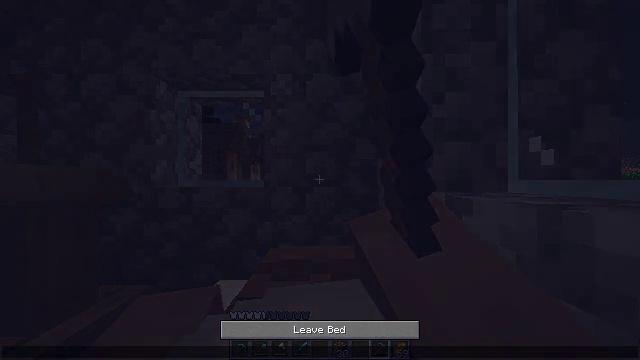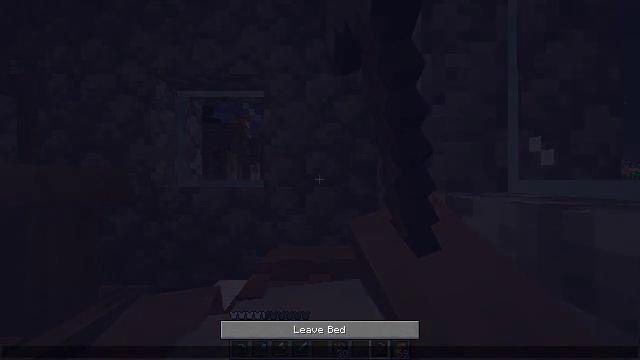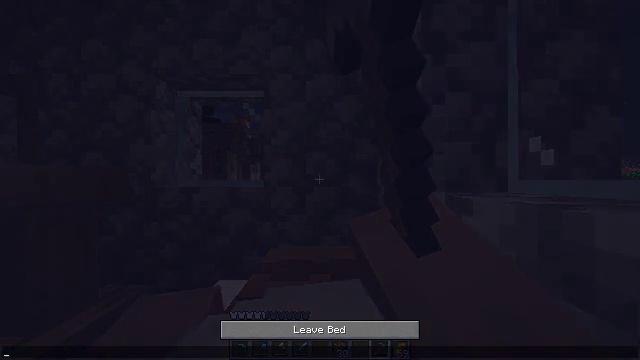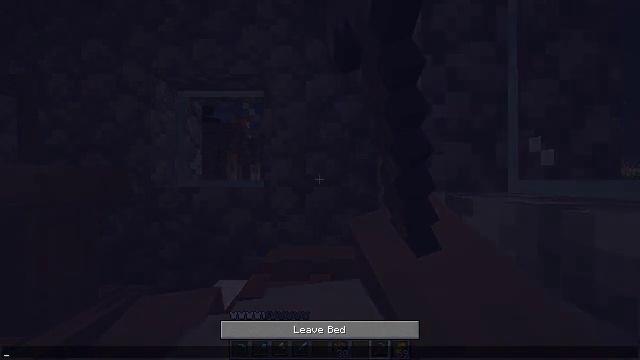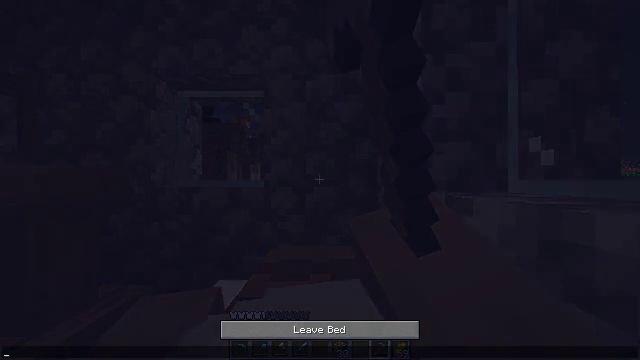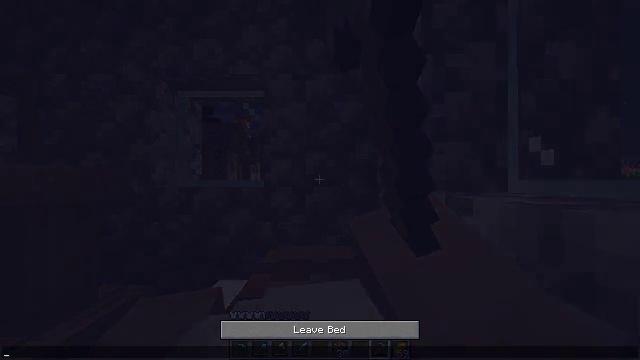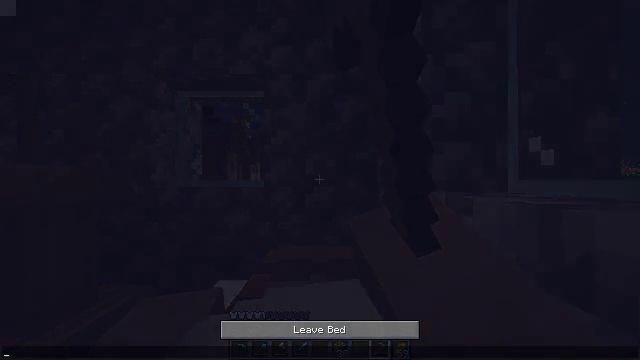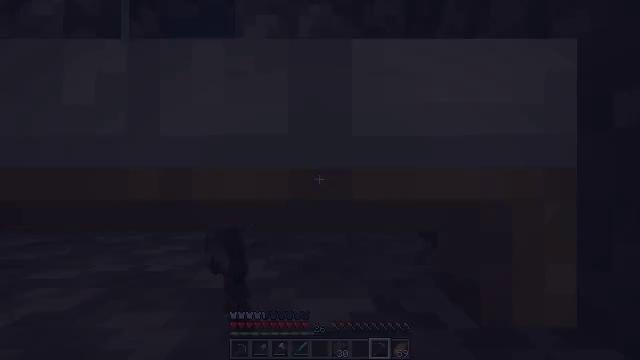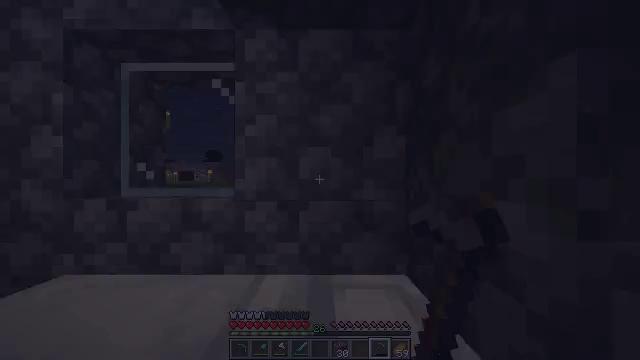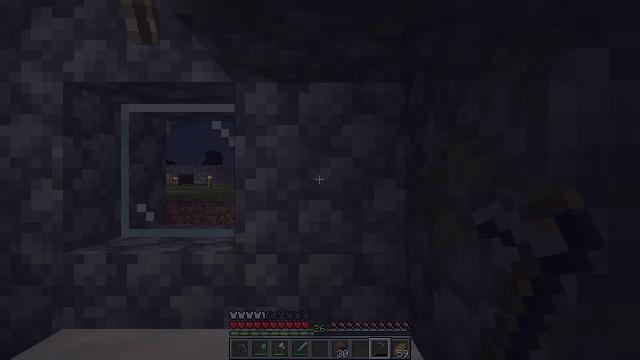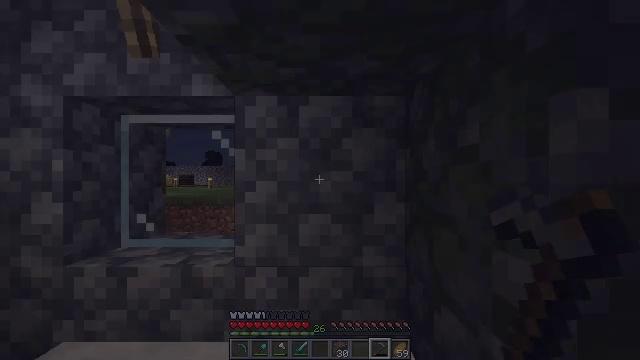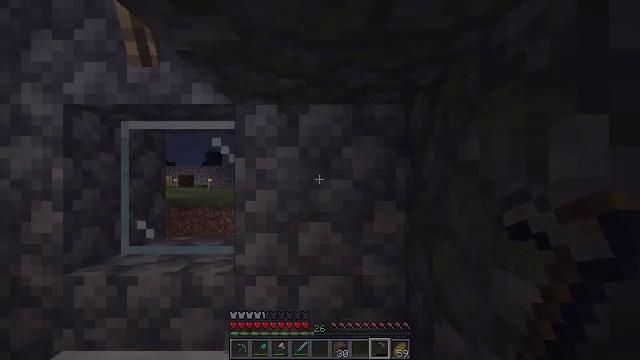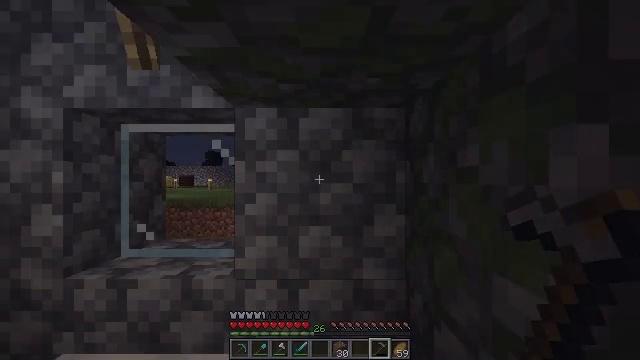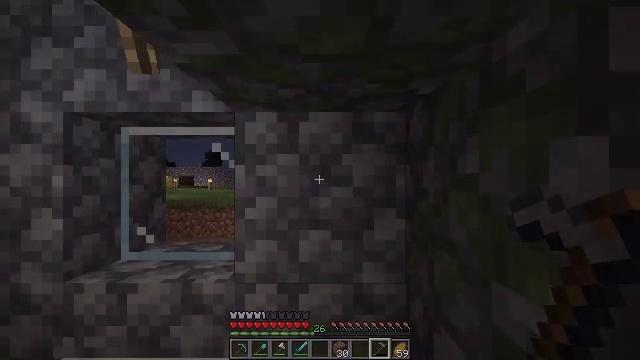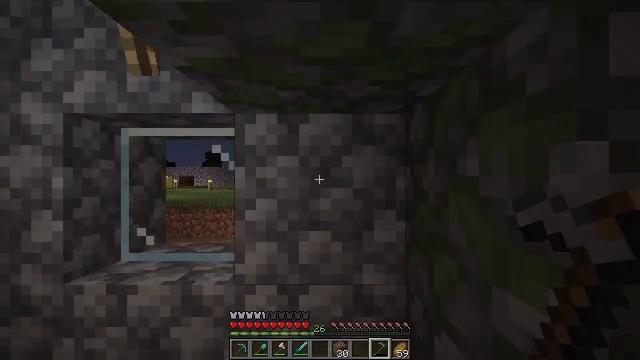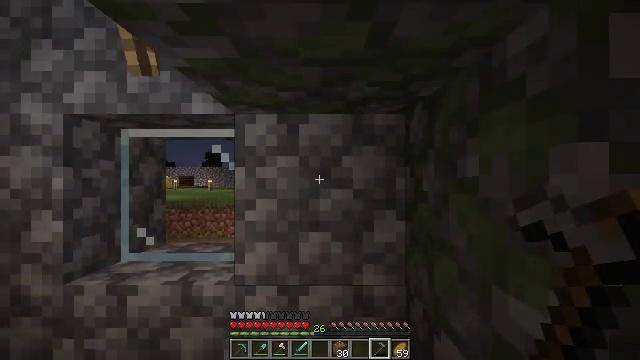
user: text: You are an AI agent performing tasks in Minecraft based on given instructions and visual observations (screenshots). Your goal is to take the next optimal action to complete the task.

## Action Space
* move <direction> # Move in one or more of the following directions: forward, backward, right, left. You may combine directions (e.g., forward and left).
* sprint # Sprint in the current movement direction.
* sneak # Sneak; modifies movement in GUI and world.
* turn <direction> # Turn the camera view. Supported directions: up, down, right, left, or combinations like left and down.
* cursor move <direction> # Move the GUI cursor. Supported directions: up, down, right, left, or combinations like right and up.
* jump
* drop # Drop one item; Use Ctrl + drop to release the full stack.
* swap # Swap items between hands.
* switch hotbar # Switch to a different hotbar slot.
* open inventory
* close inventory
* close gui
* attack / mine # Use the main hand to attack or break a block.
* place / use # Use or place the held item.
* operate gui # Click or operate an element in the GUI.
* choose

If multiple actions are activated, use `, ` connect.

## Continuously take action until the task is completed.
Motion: motion action
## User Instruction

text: Mine the sugar cane near rivers.
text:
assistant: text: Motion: no_op
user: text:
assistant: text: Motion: no_op
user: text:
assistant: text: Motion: no_op
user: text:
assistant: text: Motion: no_op
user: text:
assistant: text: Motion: no_op
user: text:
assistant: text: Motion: no_op
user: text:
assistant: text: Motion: no_op
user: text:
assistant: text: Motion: close gui
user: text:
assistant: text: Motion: no_op
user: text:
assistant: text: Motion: no_op
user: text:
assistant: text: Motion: no_op
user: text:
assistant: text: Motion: no_op
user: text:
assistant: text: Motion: no_op
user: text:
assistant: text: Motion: no_op
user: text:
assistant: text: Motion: no_op
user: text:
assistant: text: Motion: no_op
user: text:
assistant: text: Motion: turn down
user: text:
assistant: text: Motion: turn left and down
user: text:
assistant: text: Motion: turn left
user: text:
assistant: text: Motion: move left, turn left
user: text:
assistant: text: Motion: move left, turn left and down
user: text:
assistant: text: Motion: move forward and move left, turn left and down
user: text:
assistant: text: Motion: move forward and move left, turn left and down
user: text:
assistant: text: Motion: move forward and move left, turn right
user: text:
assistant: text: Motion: move forward and move left
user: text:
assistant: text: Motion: move forward
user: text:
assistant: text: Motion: move forward
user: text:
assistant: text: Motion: move forward
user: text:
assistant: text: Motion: move forward
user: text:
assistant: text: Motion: move forward, turn left